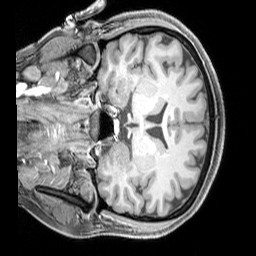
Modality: T1w
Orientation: coronal
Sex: female
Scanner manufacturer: siemens
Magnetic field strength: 3 T
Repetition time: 2.3 s
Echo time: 0.00226 s